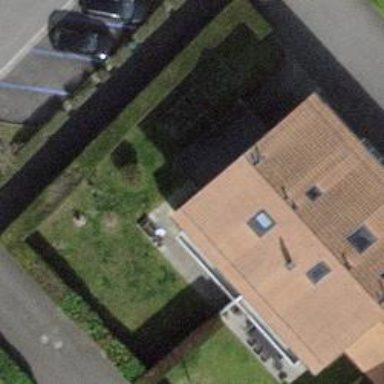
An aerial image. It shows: Garden surrounded by fence.